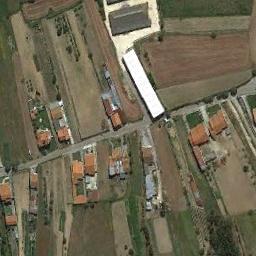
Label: terrace